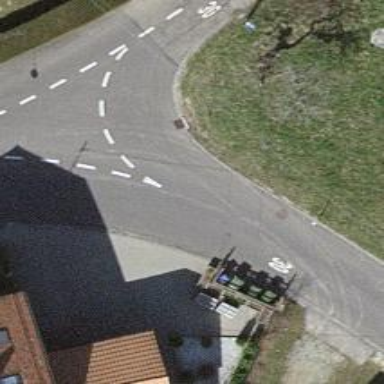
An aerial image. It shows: Asphalt road in residential area.